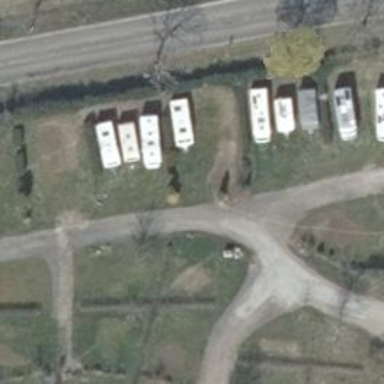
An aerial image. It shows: Camp pitch for tourism.